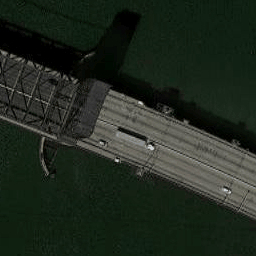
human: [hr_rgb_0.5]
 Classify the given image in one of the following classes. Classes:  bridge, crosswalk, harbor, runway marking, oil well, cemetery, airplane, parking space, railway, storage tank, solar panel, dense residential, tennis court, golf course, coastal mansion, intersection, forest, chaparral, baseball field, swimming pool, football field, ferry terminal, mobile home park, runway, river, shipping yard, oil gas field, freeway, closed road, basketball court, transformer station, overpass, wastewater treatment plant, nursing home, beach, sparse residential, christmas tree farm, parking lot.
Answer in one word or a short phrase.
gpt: bridge